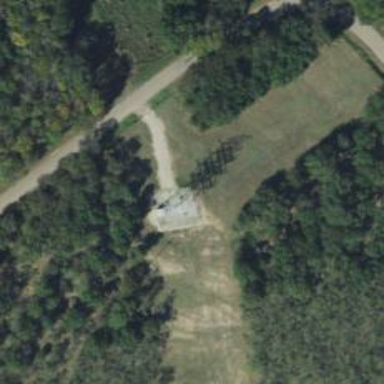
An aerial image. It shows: Switch tower for power distribution.